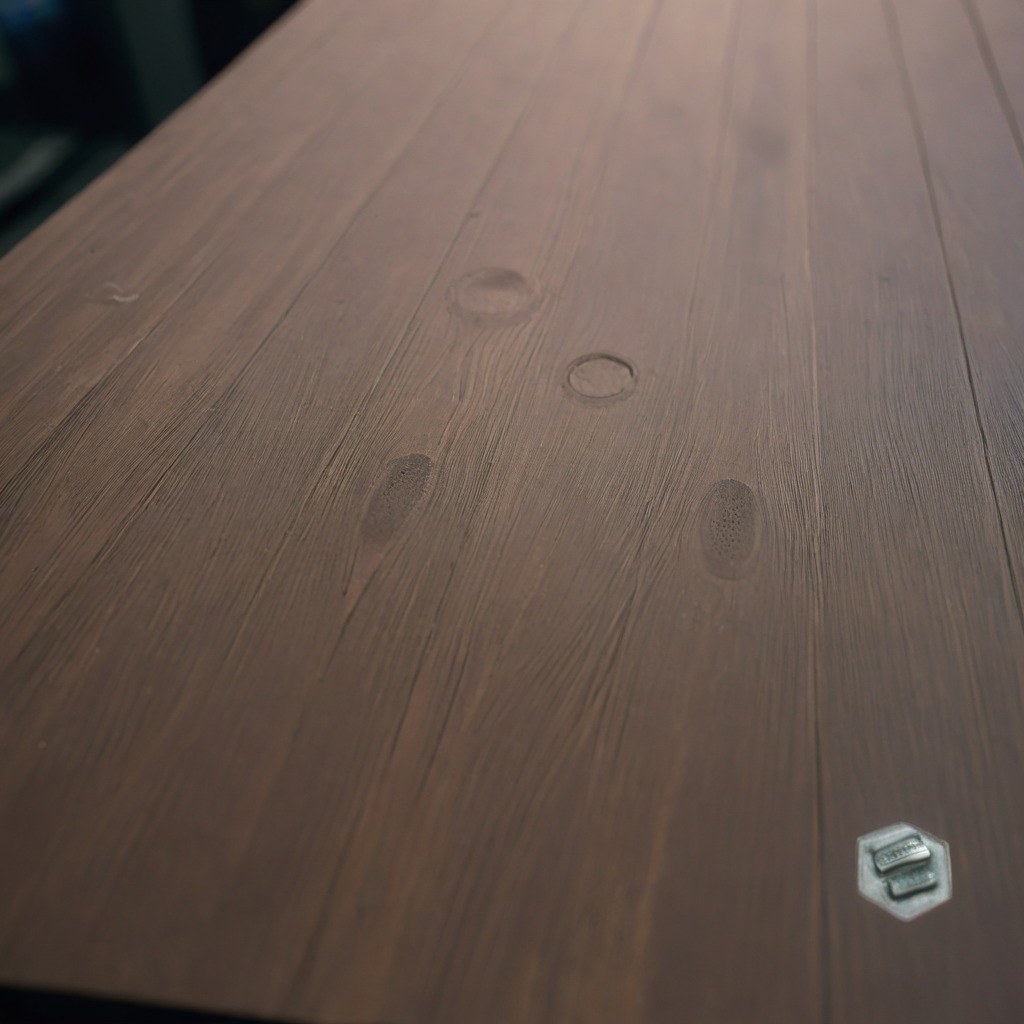
A metal nut is lying on the old table.